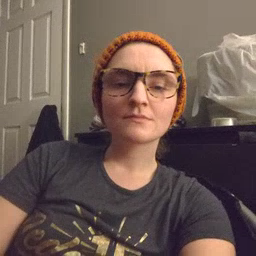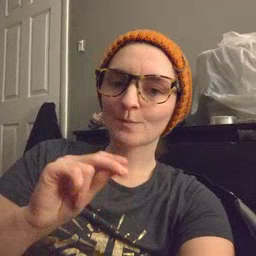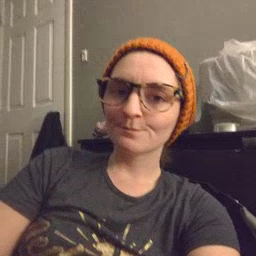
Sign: no